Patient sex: M
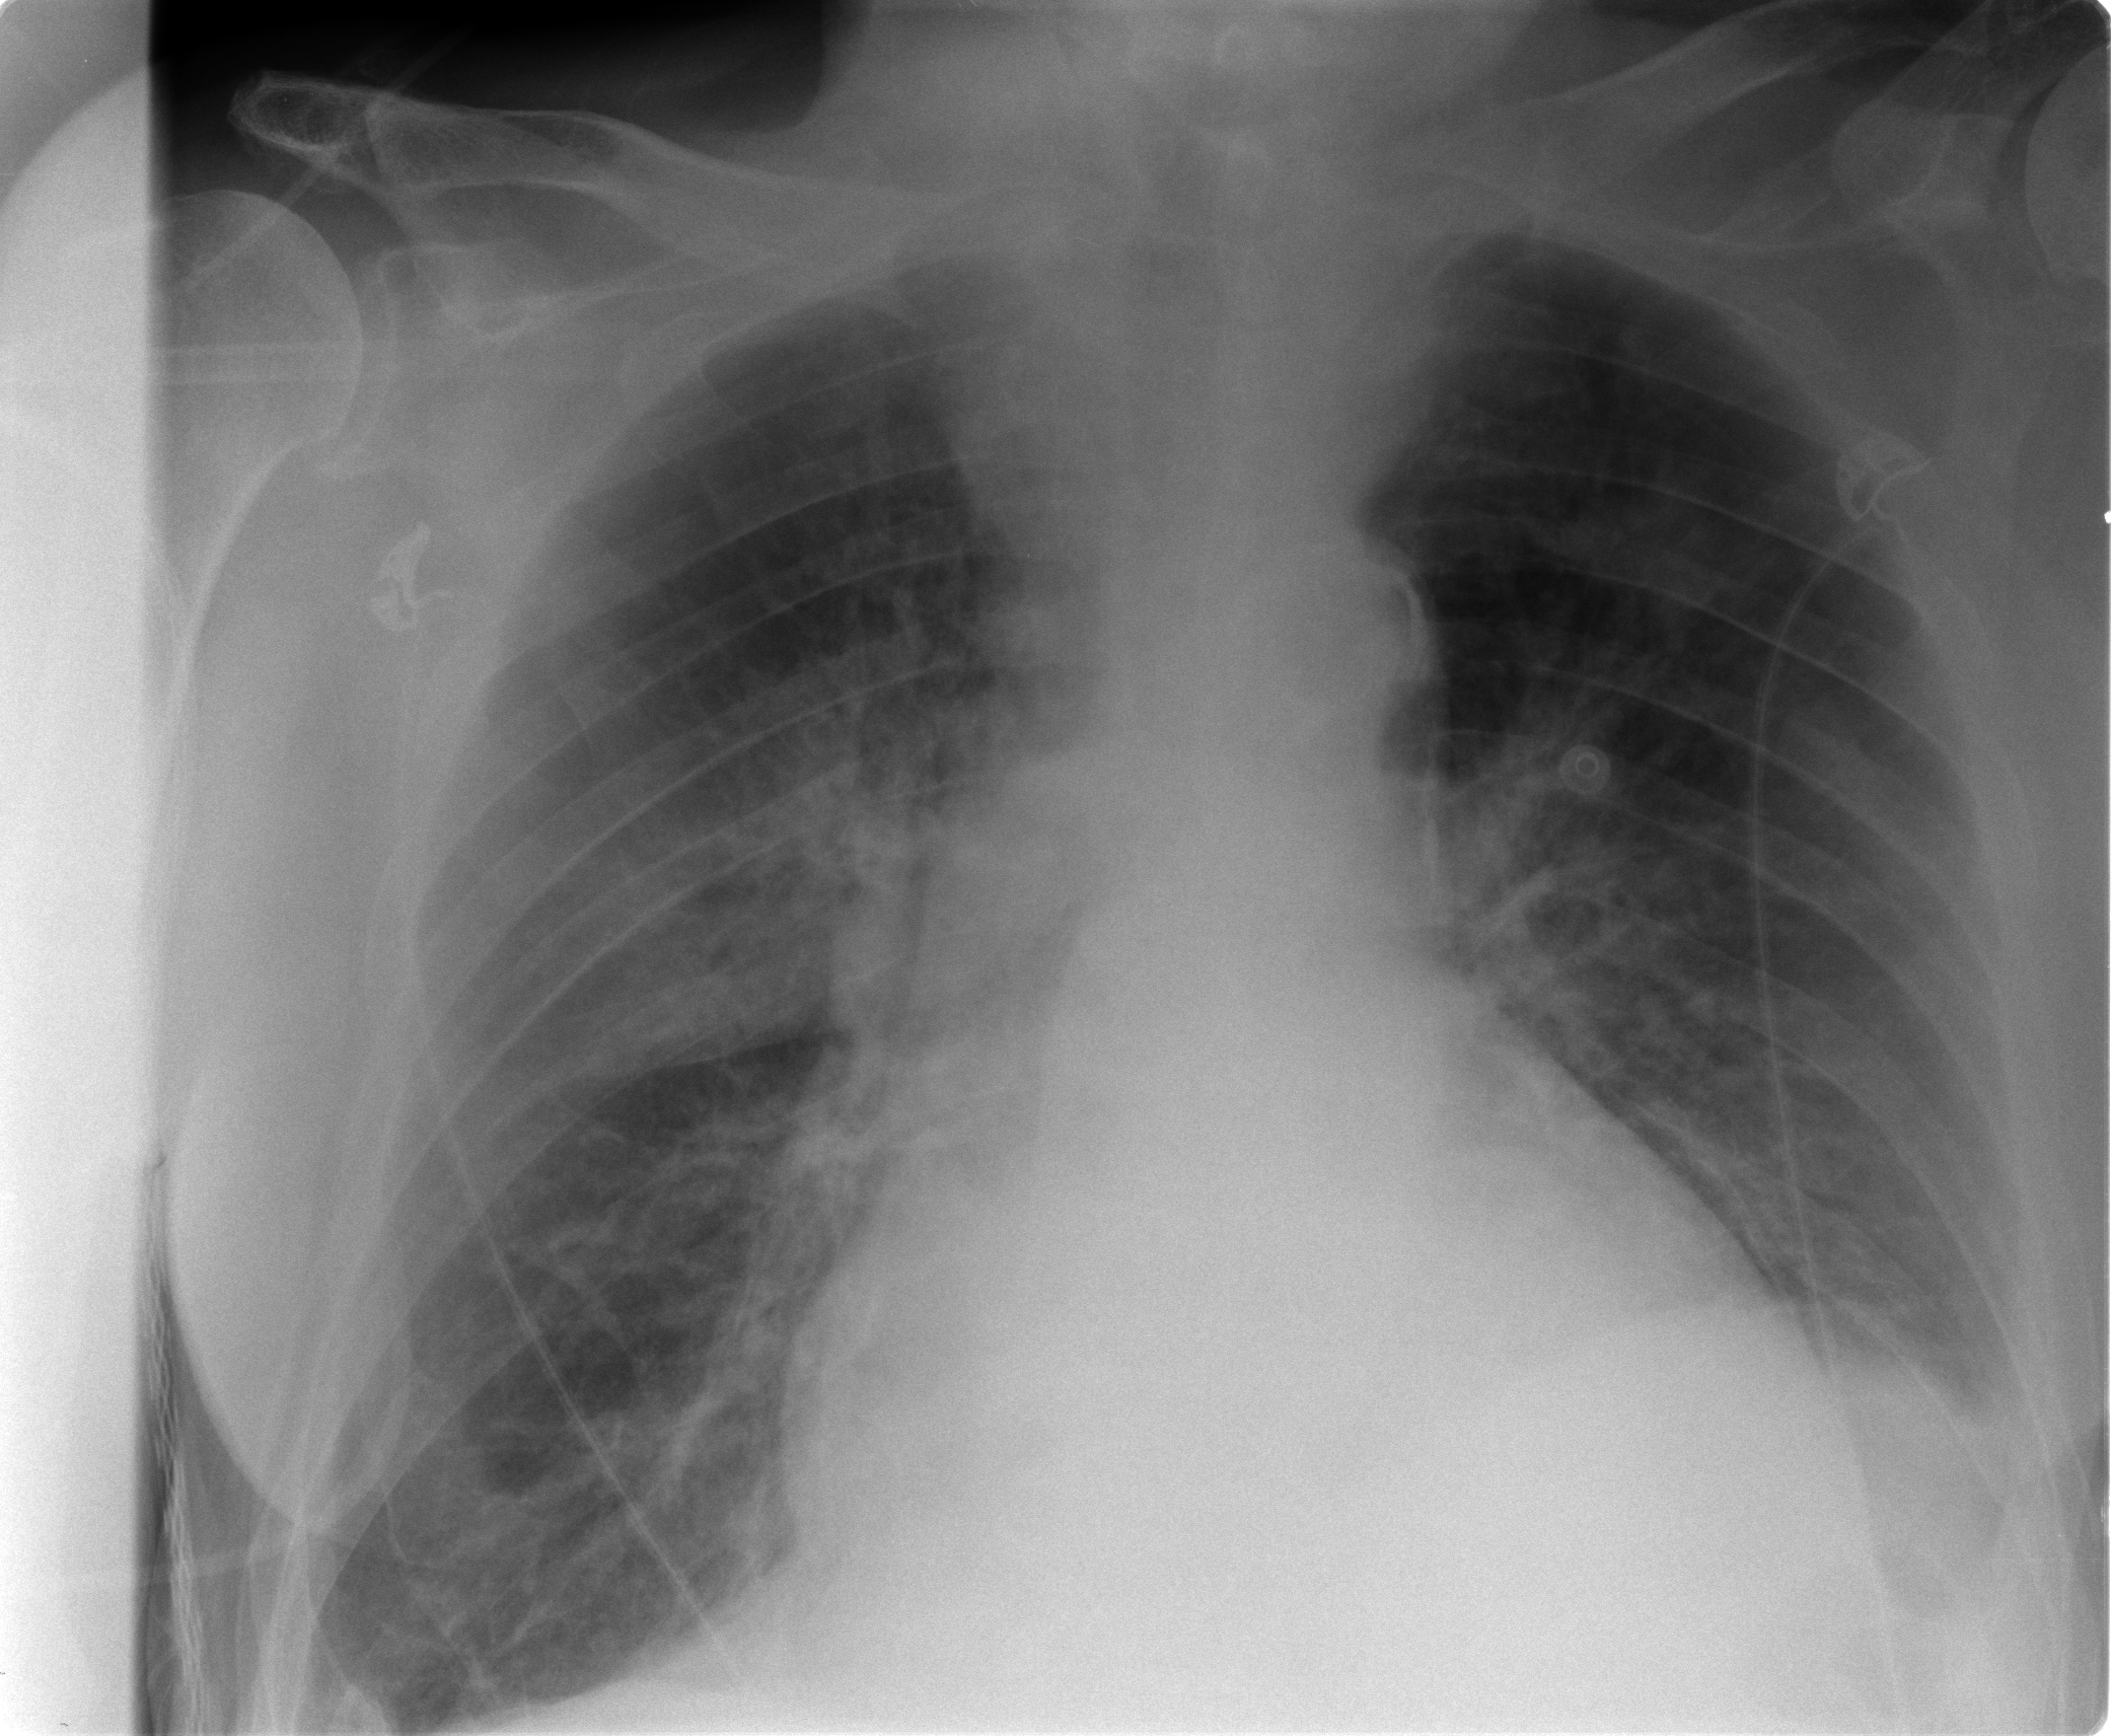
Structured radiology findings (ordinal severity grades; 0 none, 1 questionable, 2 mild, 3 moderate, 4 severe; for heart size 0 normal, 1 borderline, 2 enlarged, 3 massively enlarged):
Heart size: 2
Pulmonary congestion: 2
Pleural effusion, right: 0
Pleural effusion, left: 2
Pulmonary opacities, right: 2
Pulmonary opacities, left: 0
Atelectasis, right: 0
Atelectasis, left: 0